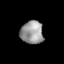
Tissue: lung
Cell type: Endothelial cells
Senescence score: 0.5635
Nuclear area (px): 516
Mean DAPI intensity: 152.147